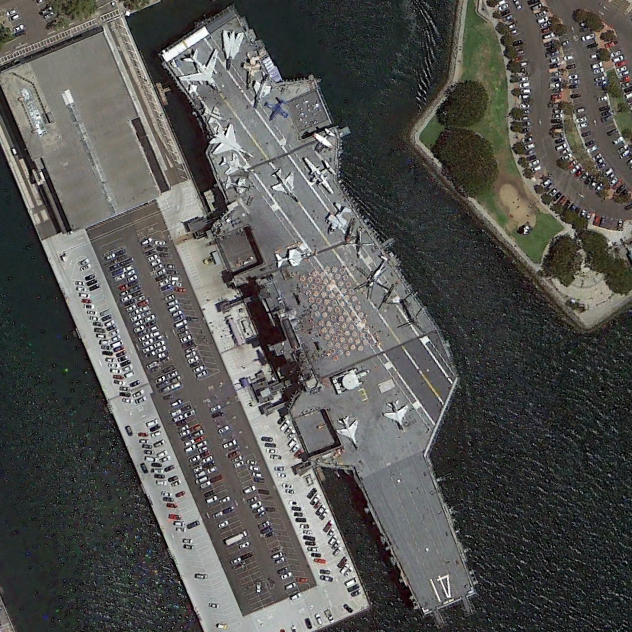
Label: Midway-class_aircraft_carrier